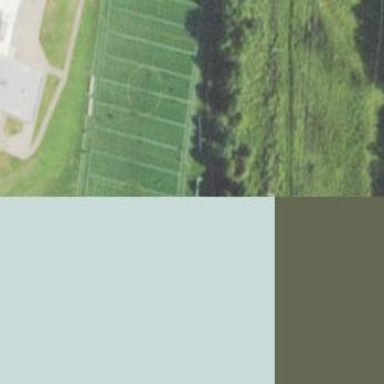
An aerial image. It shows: American football pitch for leisure and sport activities.